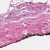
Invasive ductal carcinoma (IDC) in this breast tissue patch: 0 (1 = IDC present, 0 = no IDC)